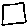
Label: square